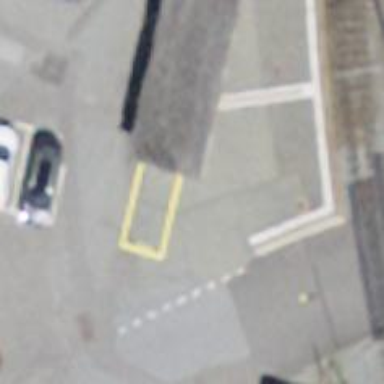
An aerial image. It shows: Post box.